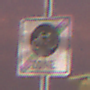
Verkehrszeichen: EndeFahrradzone
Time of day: SunriseSunset
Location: Outdoor (Urban)
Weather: PartlyCloudy
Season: NotSpecified
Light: Artificial